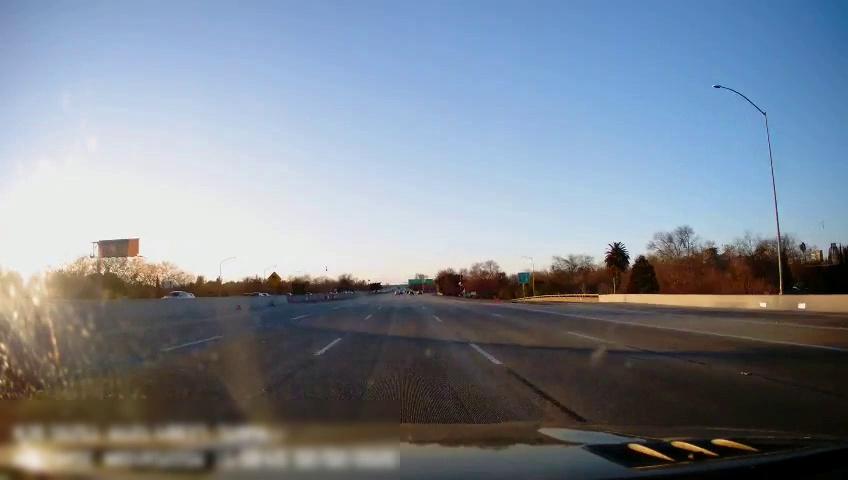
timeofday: Day
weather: Sunny
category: Drivable Space
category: Vehicles | Car
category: Lanes | Current Lane
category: Lanes | Current Lane
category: Lanes | Alternate Lane
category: Lanes | Alternate Lane
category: Traffic | Signs
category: Traffic | Signs
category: Traffic | Signs